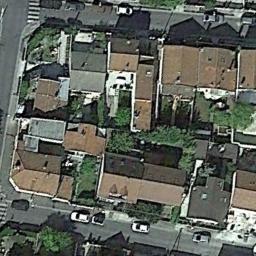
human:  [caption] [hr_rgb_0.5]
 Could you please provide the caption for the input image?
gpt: There are many roads and neatly arranged houses and trees and many vehicles in densely populated areas .

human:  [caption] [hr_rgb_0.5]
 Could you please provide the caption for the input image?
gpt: There are several cars running on the road beside the residential area .

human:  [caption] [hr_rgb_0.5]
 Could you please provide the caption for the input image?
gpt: The dense residential is next to the road with some cars .

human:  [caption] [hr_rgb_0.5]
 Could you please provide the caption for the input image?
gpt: A dense residential area with lots of trees and houses next to each other is surrounded by some roads .

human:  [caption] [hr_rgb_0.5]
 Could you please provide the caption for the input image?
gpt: There are orange and black buildings on a dense residential area .